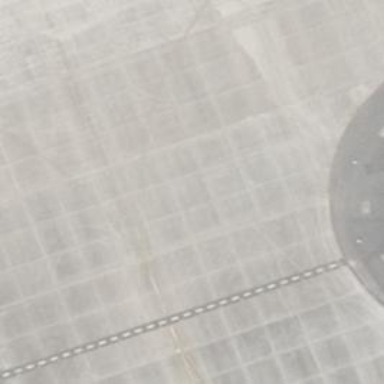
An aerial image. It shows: Taxiway at the airport with concrete surface.